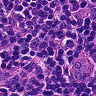
Metastatic tissue present: no